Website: macys
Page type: gifting
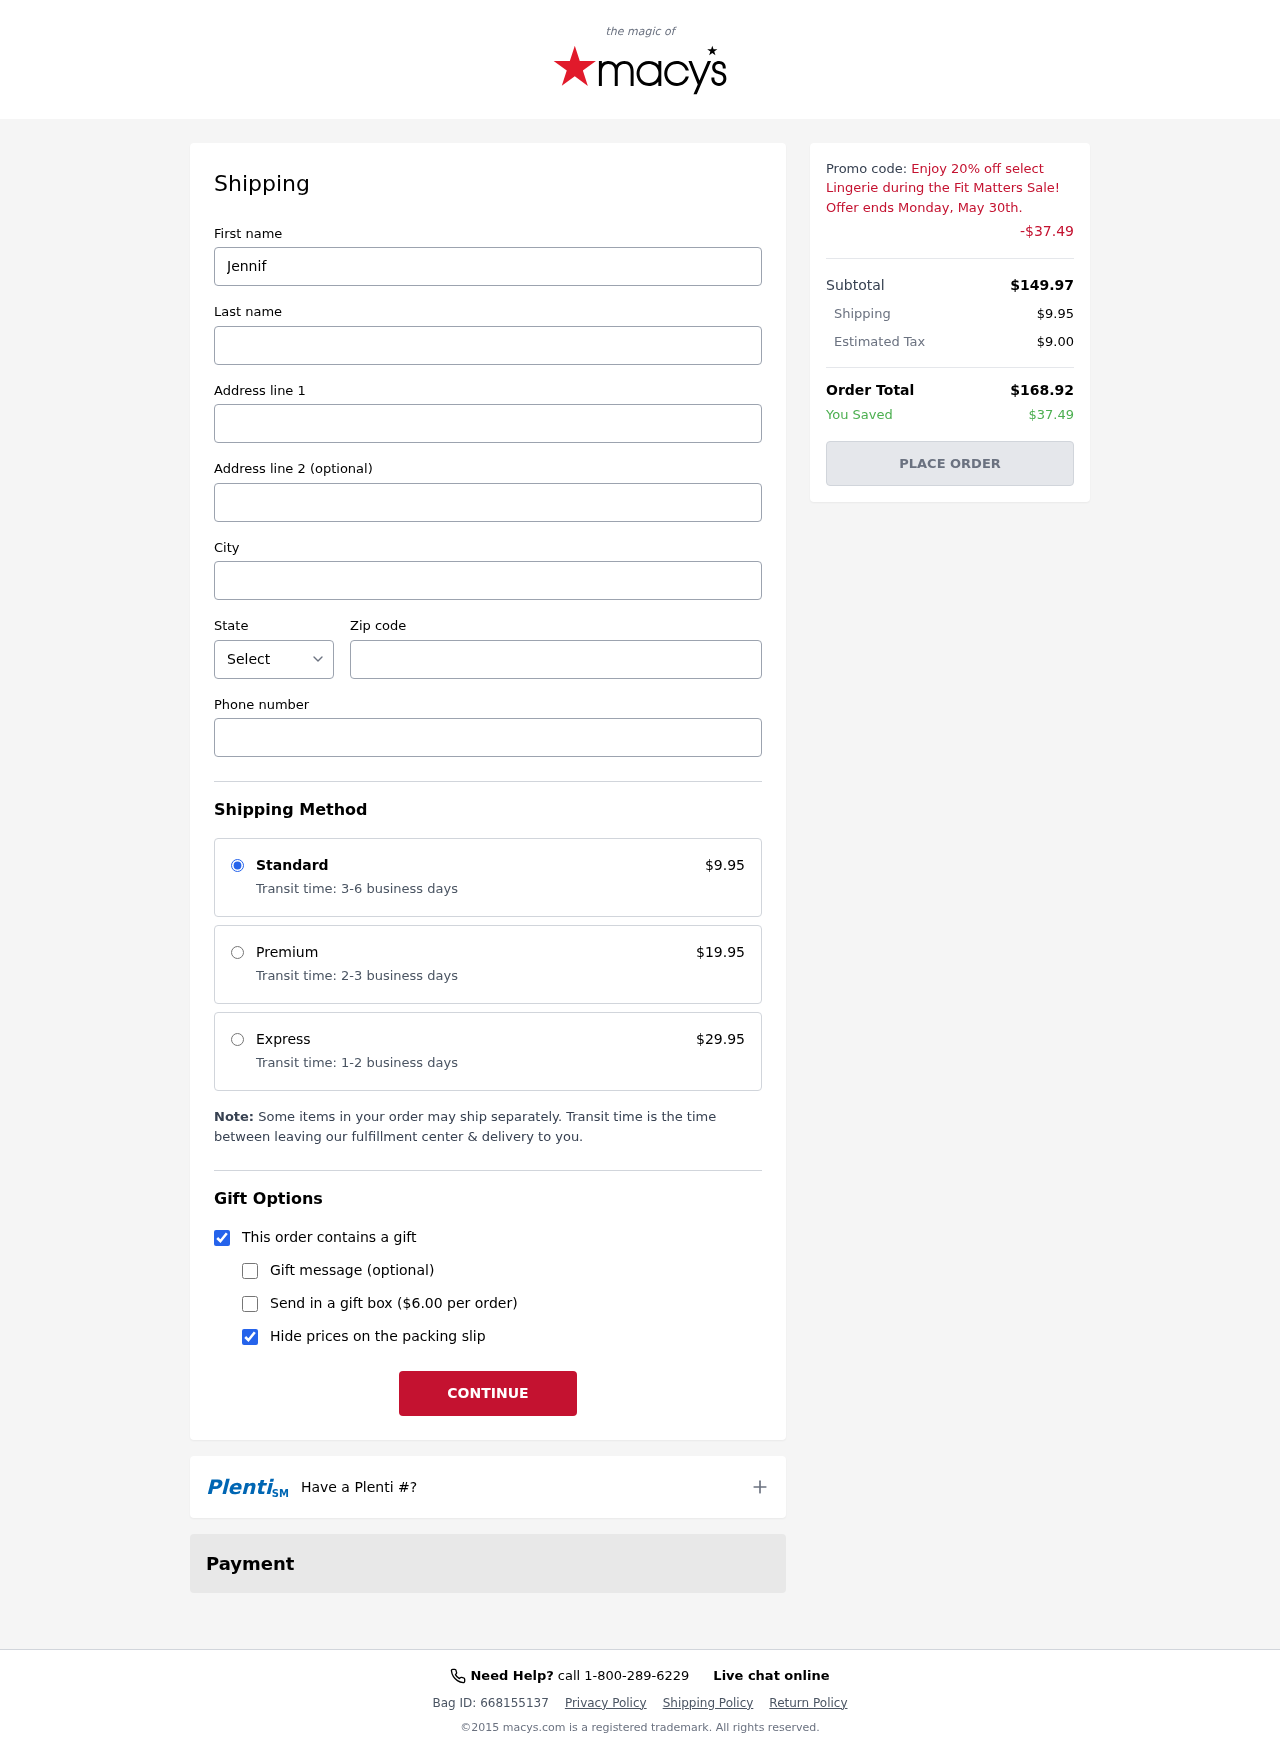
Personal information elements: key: PII_CITY
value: Barnesfurt
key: PII_FIRSTNAME
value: Jennifer
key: PII_LASTNAME
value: Martinez
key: PII_PHONE
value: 3304812196
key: PII_POSTCODE
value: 86225
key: PII_STATE_ABBR
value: RI
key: PII_STREET
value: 53732 Lindsey Falls Apt. 004
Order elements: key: ORDER_SHIPPING_COST
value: $9.95
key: ORDER_DISCOUNT
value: -$37.49
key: ORDER_SUBTOTAL
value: $149.97
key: ORDER_TAX
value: $9.00
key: ORDER_TOTAL
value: $168.92
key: ORDER_SAVINGS
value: $37.49